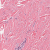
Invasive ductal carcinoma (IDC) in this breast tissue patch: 0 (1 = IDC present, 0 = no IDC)